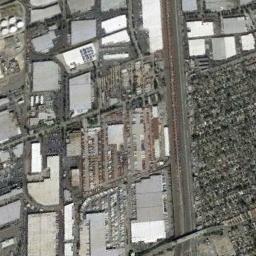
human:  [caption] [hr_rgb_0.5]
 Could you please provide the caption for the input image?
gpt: The industrial area has lots of industrial equipment and some workshops of different sizes and a road goes through the industrial area .

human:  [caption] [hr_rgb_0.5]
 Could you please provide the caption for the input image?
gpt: Neatly planned factories and roads in an industrial area with green belts .

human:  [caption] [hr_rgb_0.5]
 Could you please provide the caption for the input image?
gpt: Buildings in industrial areas are spaced out .

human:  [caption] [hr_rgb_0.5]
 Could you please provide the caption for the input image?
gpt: Many houses of different shapes are in the industrial area .

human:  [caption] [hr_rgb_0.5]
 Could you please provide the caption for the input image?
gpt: There are many gray buildings and white buildings on the industrial area .